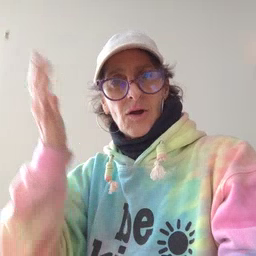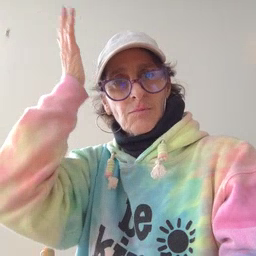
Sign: garbage